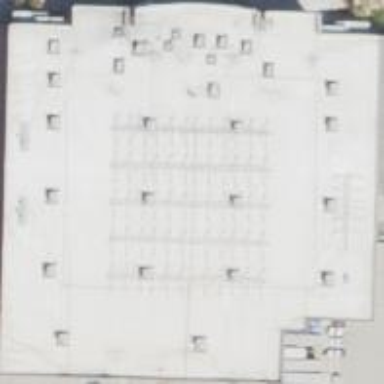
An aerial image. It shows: Retail building.